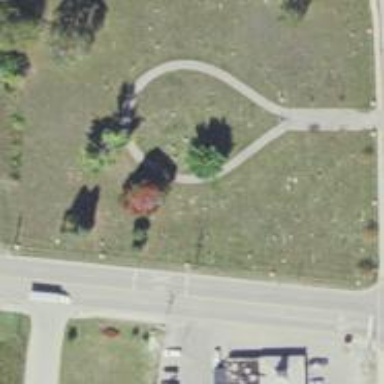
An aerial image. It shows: Cemetery.